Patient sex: F
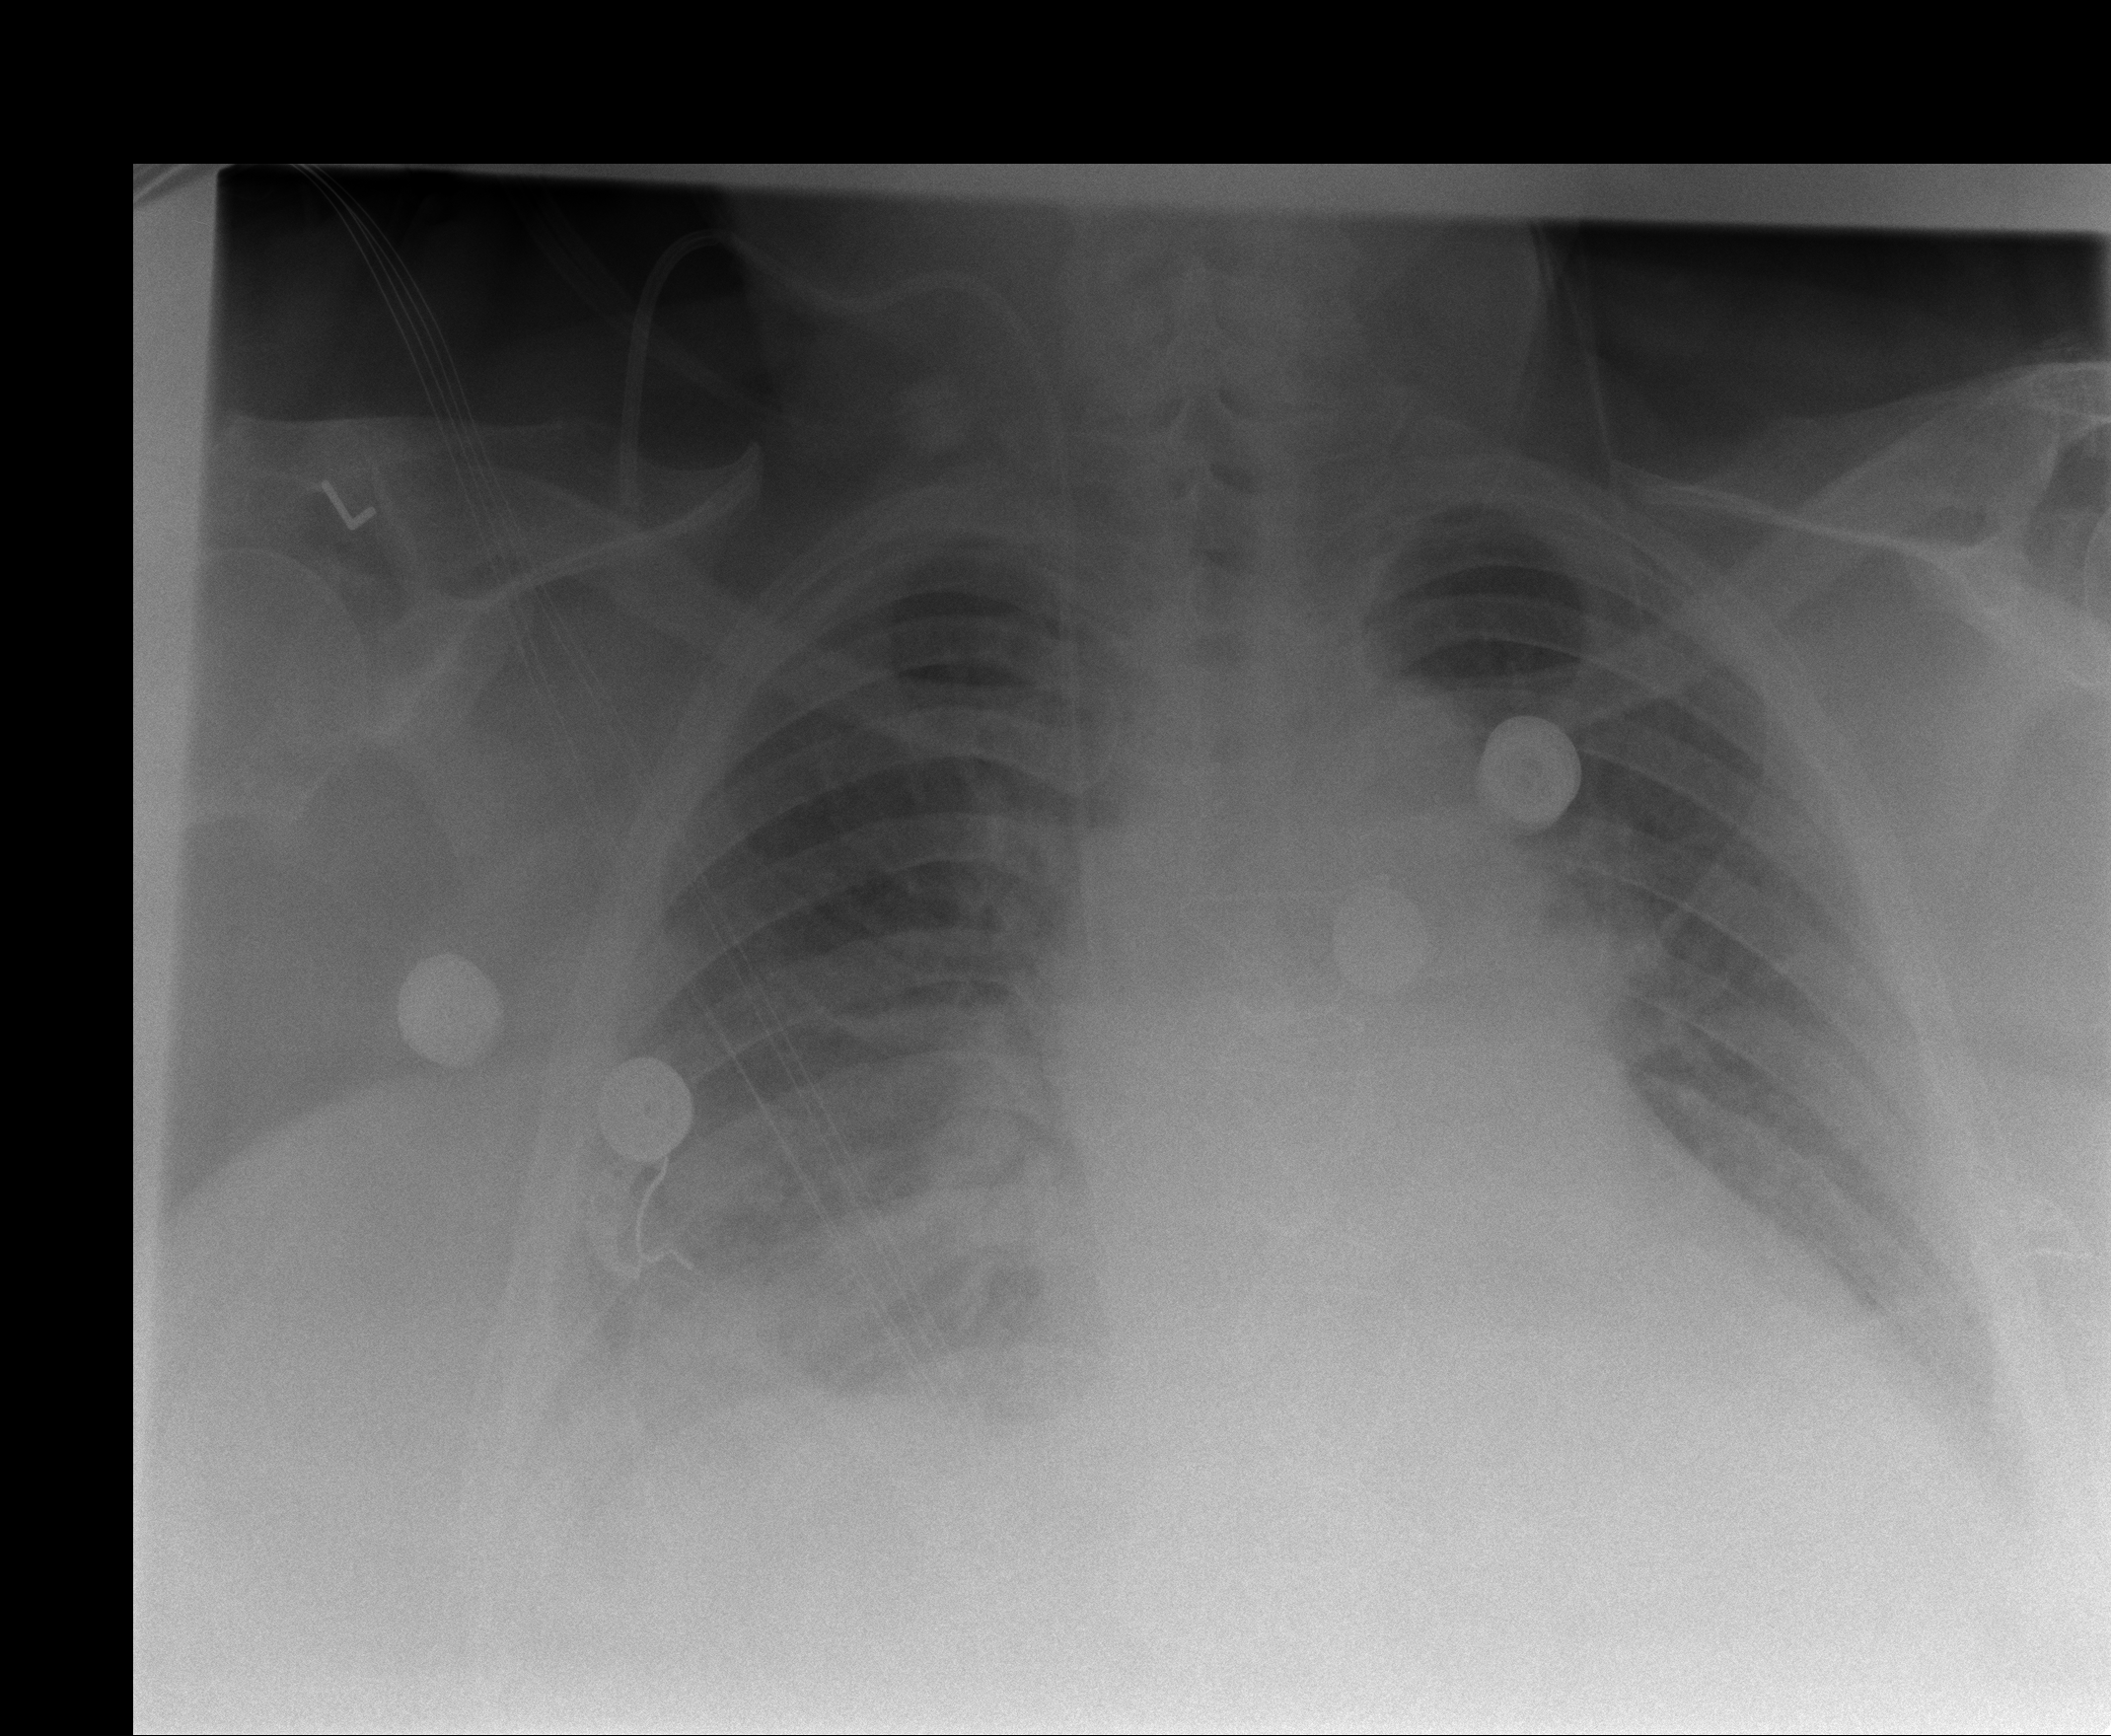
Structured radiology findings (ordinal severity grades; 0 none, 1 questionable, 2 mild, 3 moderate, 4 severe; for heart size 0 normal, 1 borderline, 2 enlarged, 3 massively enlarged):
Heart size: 2
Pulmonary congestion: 2
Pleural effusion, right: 2
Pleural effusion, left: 2
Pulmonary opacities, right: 0
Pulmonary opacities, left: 0
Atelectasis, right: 2
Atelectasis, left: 2